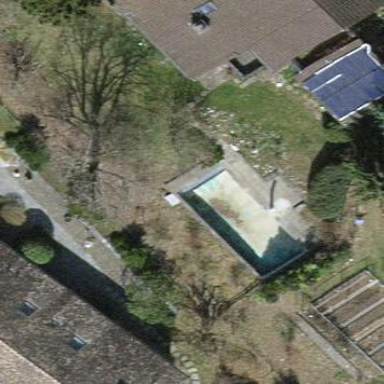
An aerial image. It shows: Swimming pool located in leisure land.